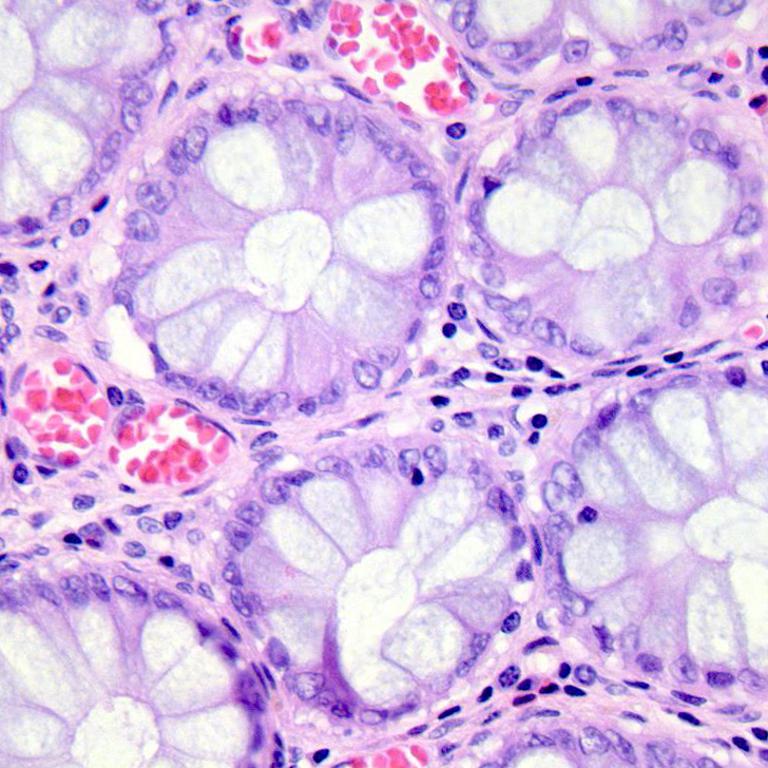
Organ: colon
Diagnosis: benign